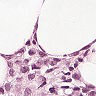
Metastatic tissue present: yes